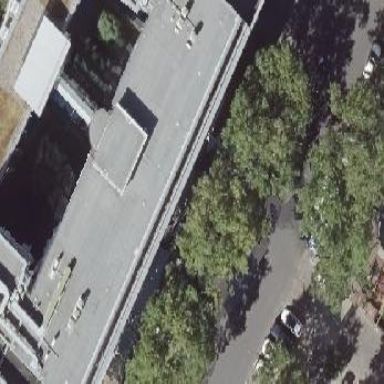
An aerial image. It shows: Commercial building.